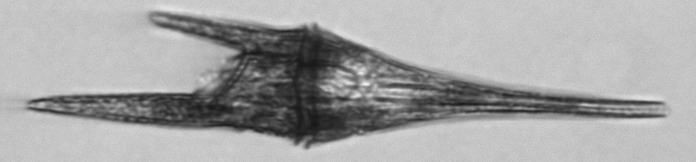
Label: Tripos_furca